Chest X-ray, PA view. Patient: 48 years old, sex M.
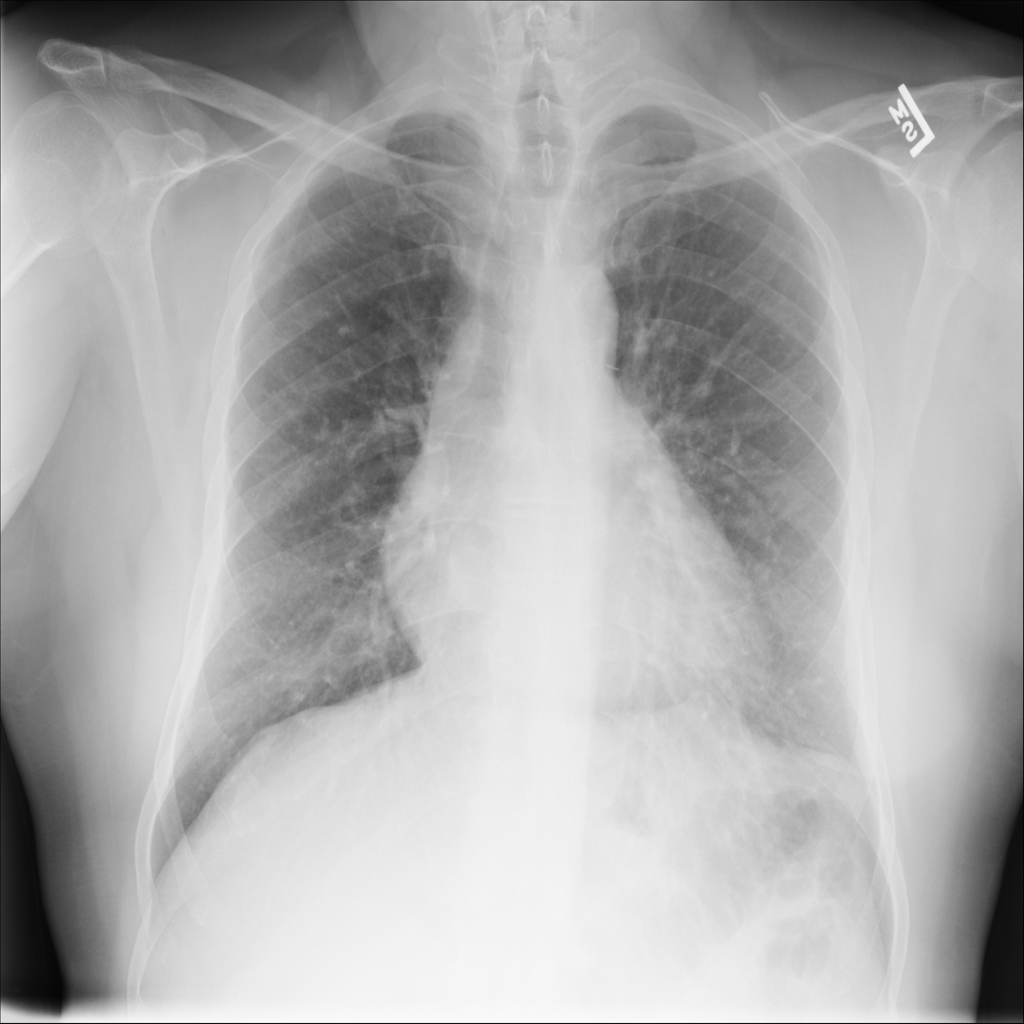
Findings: No Finding